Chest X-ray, AP view. Patient: 20 years old, sex M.
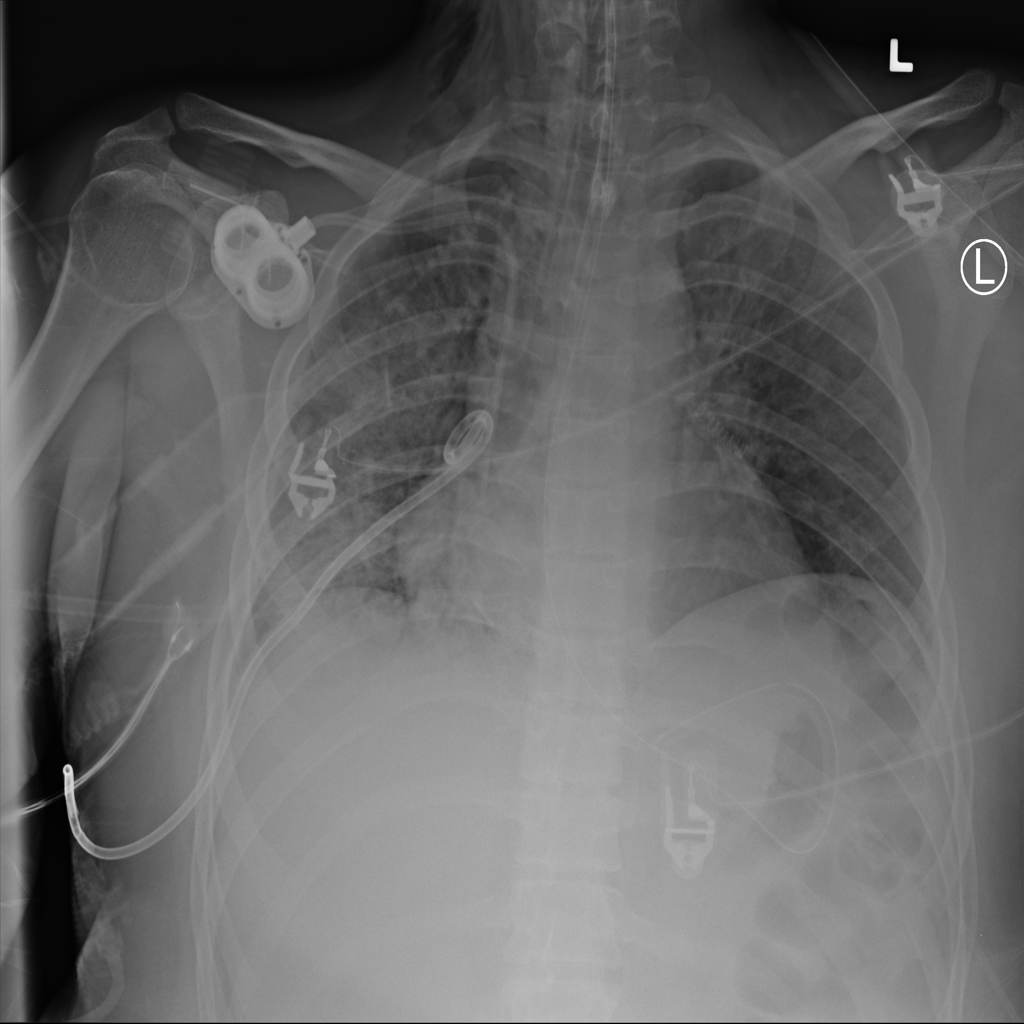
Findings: Emphysema, Infiltration